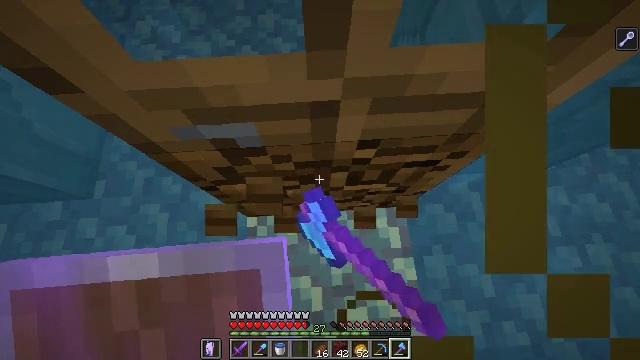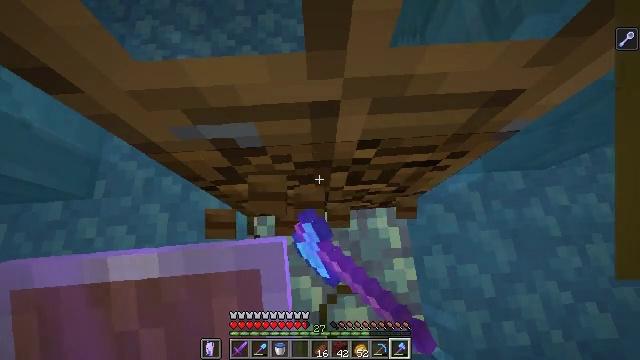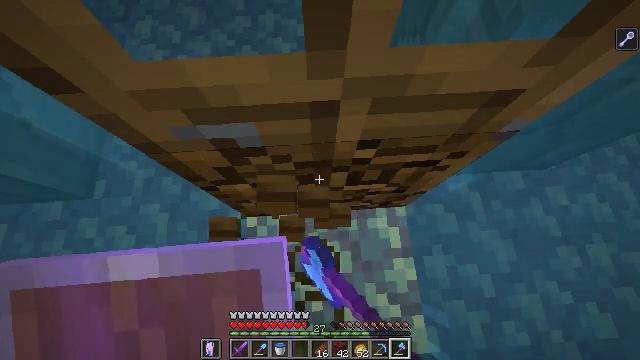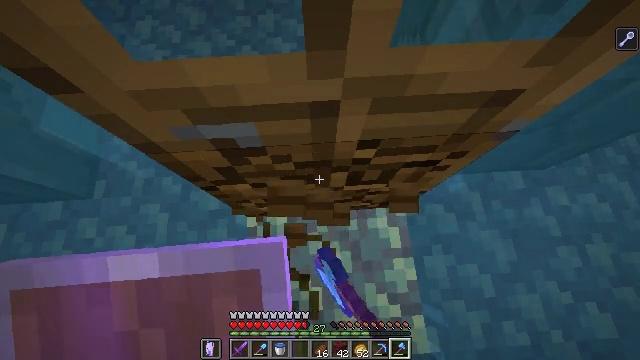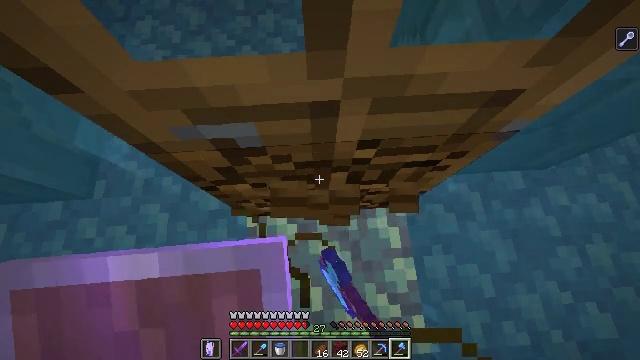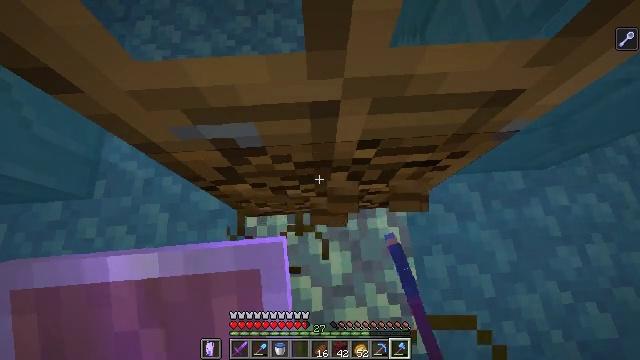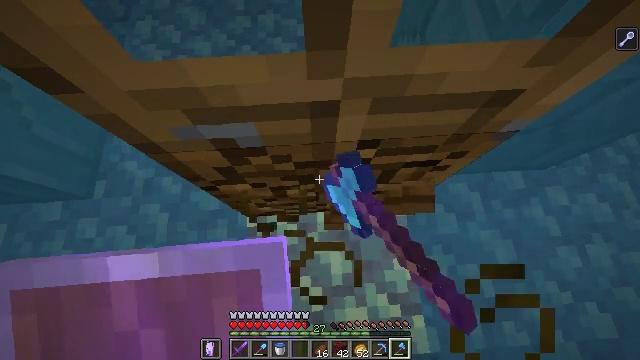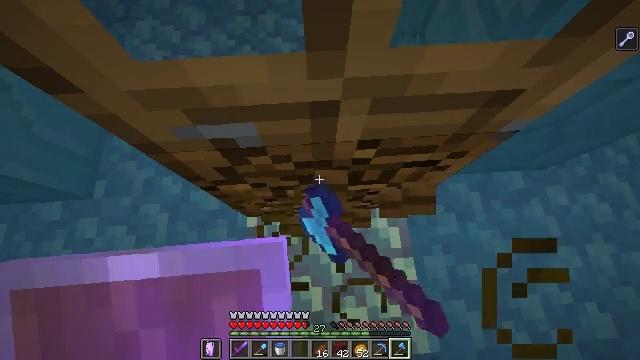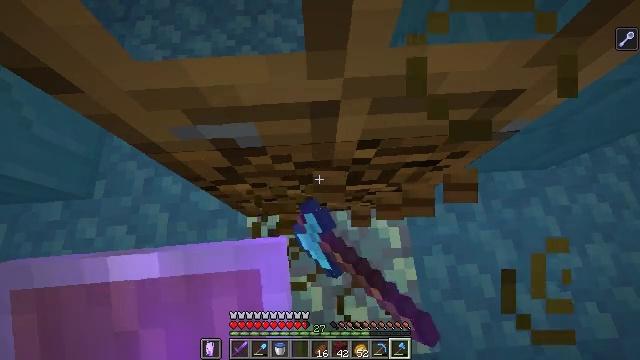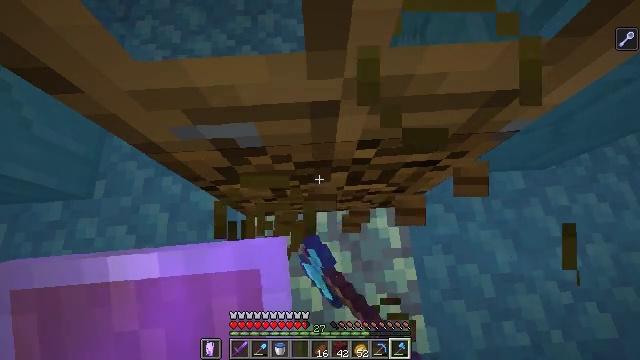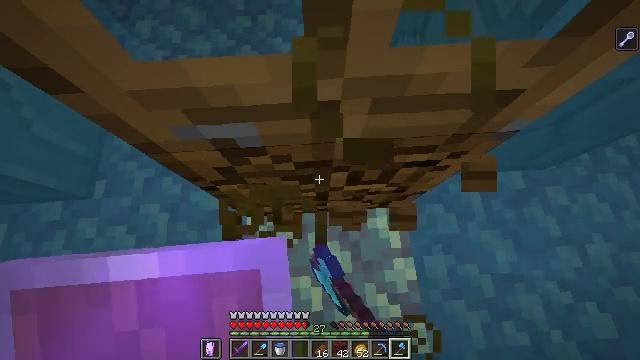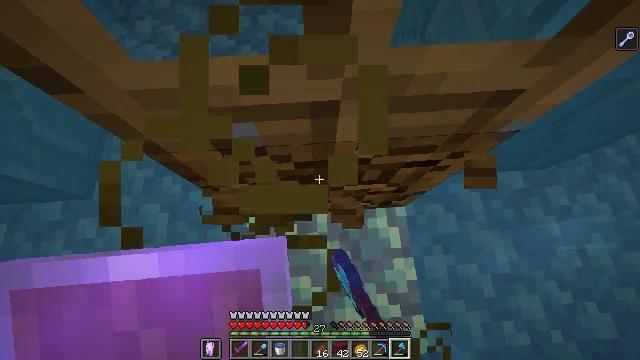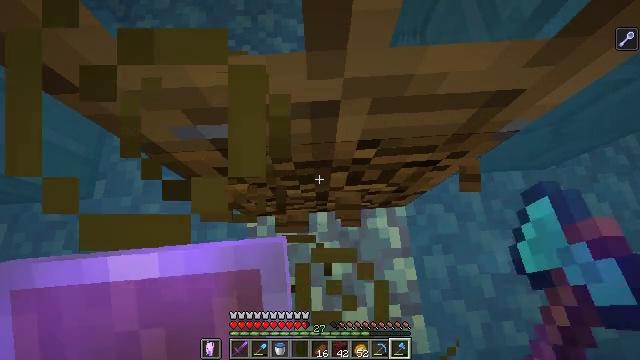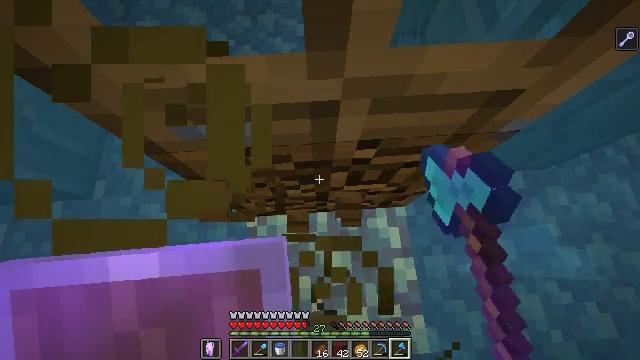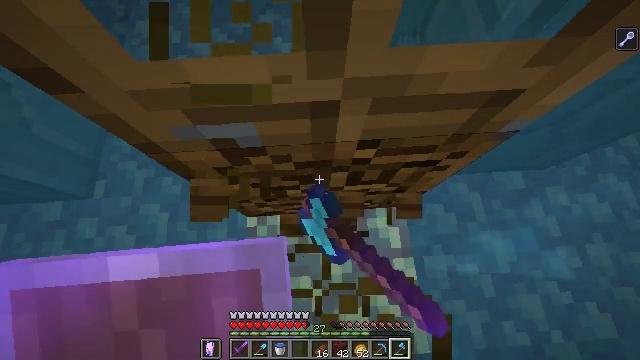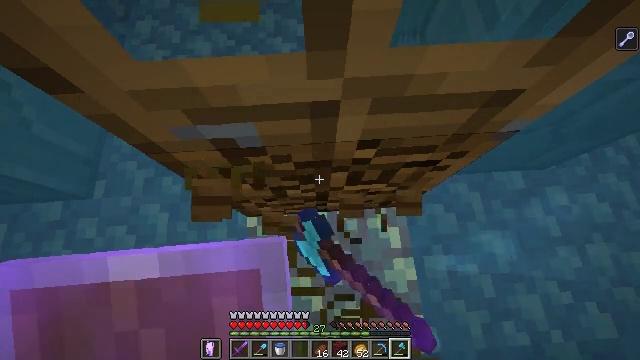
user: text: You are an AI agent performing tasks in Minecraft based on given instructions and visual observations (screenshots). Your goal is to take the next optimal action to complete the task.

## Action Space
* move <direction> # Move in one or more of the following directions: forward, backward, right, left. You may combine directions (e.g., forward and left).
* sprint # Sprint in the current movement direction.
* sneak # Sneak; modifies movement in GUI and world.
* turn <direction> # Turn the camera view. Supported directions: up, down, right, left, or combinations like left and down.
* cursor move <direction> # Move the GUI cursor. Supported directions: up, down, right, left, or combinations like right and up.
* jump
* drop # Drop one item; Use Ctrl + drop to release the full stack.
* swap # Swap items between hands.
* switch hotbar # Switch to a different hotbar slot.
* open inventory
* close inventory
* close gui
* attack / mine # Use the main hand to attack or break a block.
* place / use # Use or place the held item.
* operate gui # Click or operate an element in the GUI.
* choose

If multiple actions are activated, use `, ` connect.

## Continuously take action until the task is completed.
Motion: motion action
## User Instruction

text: Break the oak door to remove it.
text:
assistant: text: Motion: attack / mine
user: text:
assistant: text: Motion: attack / mine
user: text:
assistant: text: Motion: attack / mine
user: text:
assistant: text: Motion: attack / mine
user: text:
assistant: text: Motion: attack / mine
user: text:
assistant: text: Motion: attack / mine
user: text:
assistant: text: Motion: attack / mine
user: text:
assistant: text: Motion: attack / mine
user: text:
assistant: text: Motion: attack / mine
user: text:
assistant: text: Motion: attack / mine
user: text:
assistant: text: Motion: attack / mine
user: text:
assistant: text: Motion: attack / mine
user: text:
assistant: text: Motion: attack / mine
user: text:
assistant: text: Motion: attack / mine
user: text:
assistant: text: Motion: attack / mine
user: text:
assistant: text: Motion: attack / mine
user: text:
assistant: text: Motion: attack / mine
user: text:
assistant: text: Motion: attack / mine
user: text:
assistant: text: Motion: attack / mine
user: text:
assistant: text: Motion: attack / mine
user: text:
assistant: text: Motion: attack / mine
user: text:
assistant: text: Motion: attack / mine
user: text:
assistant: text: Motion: attack / mine
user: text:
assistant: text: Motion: attack / mine
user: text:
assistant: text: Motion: attack / mine
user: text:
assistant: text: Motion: attack / mine
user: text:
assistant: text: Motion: attack / mine
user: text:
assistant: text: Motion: attack / mine
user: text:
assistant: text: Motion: attack / mine
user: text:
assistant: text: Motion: attack / mine